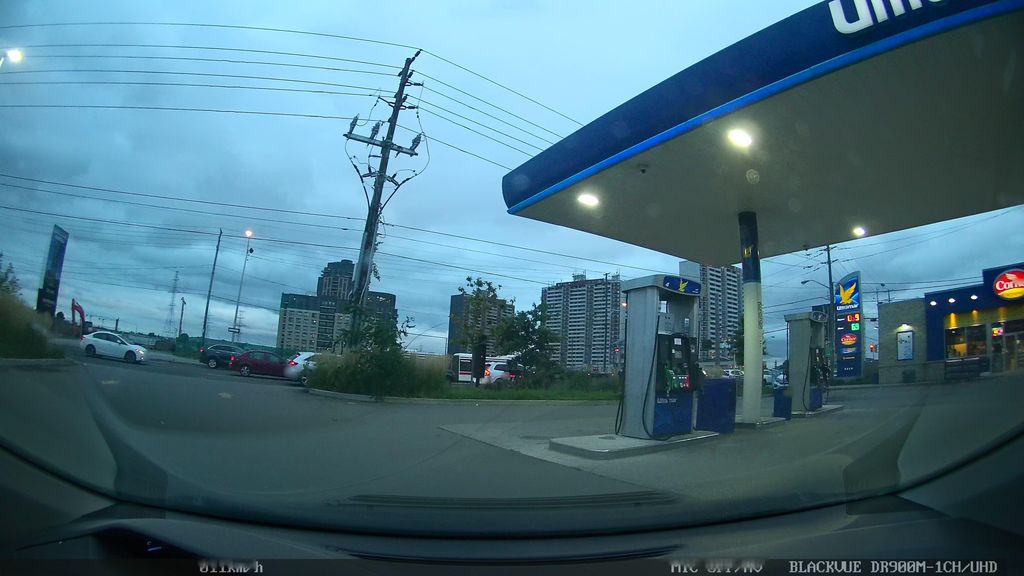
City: toronto